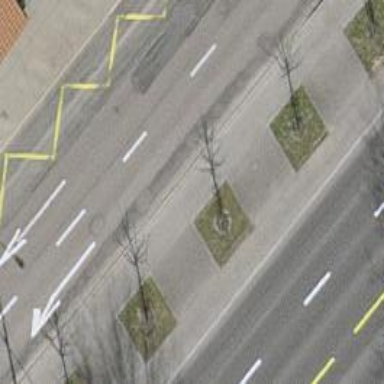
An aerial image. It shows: Avenue lined with broadleaved deciduous trees.